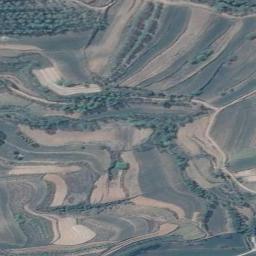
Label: terrace